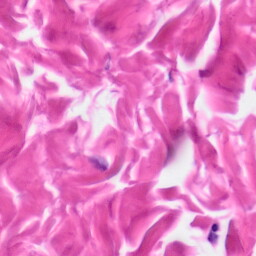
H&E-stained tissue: Skin